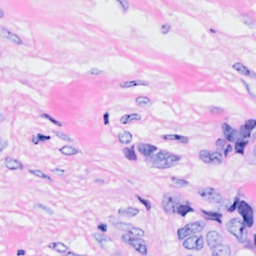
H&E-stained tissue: Breast